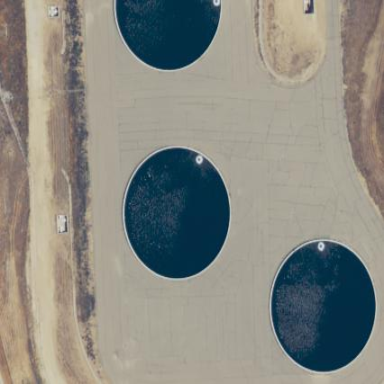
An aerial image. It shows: Image of wastewater.